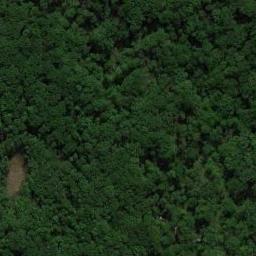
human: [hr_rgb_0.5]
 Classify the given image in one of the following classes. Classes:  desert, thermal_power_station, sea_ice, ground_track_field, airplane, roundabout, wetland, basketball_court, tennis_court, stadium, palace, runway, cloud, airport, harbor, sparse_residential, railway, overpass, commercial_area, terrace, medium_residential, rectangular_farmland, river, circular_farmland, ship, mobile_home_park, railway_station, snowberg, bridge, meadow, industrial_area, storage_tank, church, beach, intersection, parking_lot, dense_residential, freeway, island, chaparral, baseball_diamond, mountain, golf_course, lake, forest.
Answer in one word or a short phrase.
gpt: forest